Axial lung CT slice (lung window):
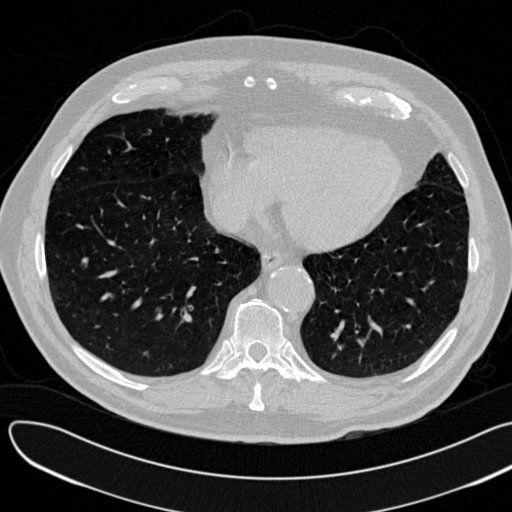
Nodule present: no